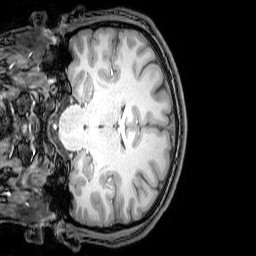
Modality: T1w
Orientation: coronal
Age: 21
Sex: male
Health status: healthy
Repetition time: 0.081 s
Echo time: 0.037 s